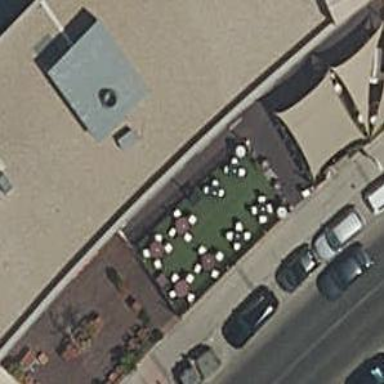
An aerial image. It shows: Restaurant.